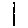
Label: line